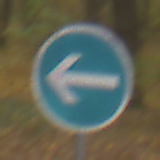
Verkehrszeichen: VorgeschriebeneFahrtrichtungHierLinks
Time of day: Midday
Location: Outdoor (Nature)
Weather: Overcast
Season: NotSpecified
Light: Natural